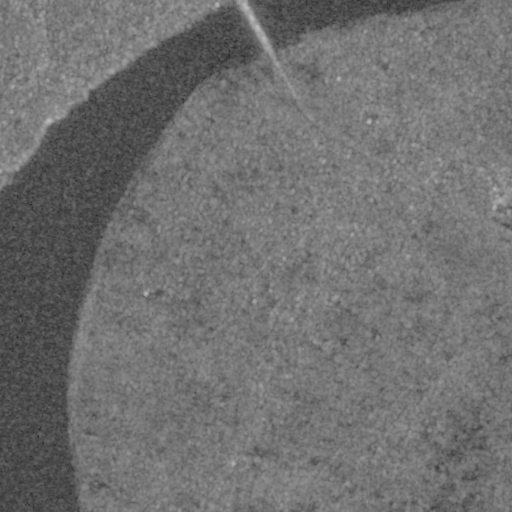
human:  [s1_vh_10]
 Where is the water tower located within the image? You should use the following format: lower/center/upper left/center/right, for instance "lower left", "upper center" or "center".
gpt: The water tower is located in the upper left of the image.
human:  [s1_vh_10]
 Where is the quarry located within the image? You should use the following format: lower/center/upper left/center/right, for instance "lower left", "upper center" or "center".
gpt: There is no quarry in the image.

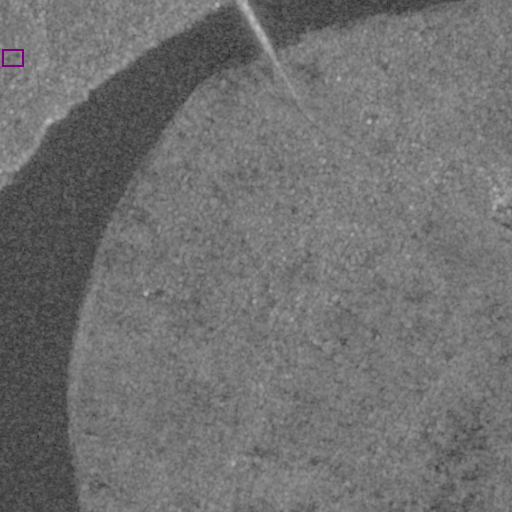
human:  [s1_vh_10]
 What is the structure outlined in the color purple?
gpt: The structure outlined in purple is a park.
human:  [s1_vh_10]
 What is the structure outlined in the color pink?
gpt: There is no pink outline.